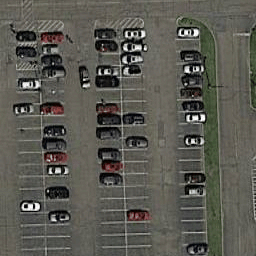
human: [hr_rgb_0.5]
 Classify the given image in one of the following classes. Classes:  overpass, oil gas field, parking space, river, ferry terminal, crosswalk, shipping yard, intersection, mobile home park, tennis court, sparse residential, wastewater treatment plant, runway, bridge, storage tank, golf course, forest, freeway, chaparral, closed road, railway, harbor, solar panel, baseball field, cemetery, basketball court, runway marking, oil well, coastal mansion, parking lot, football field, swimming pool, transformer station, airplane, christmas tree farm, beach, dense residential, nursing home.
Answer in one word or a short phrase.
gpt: parking lot